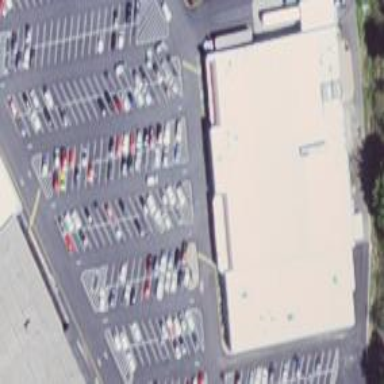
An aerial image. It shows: Supermarket.